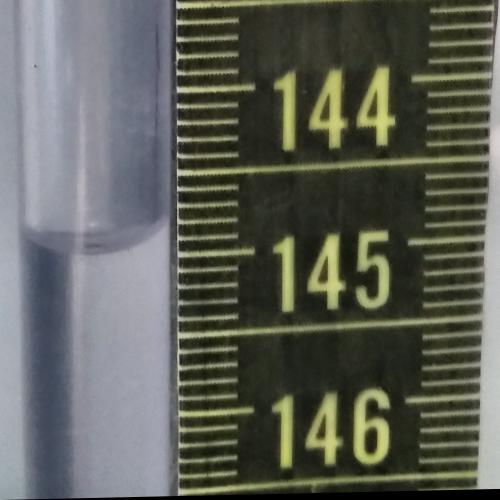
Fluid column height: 144.9 cm